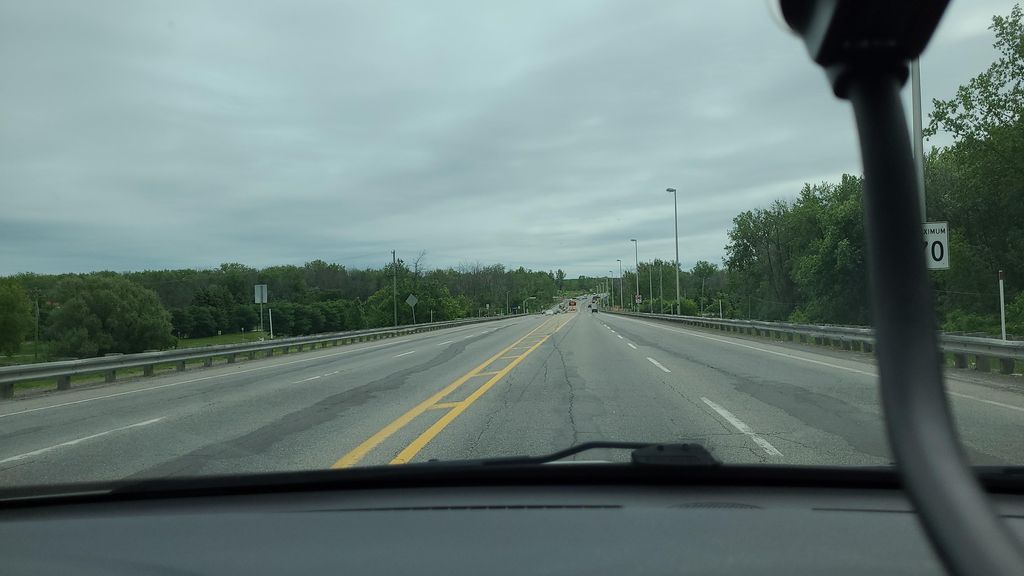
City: montreal